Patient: sex F, age 35
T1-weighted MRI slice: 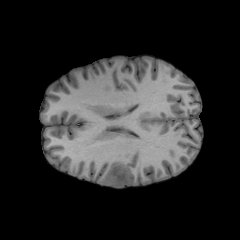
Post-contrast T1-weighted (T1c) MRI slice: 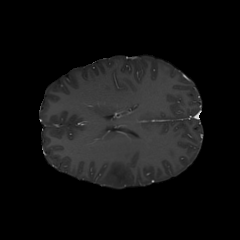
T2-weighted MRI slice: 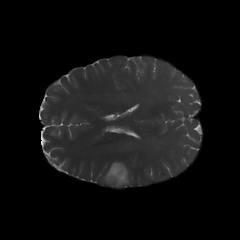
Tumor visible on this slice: yes
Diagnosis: Oligodendroglioma, IDH-mutant, 1p/19q-codeleted
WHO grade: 2